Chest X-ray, PA view. Patient: 36 years old, sex F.
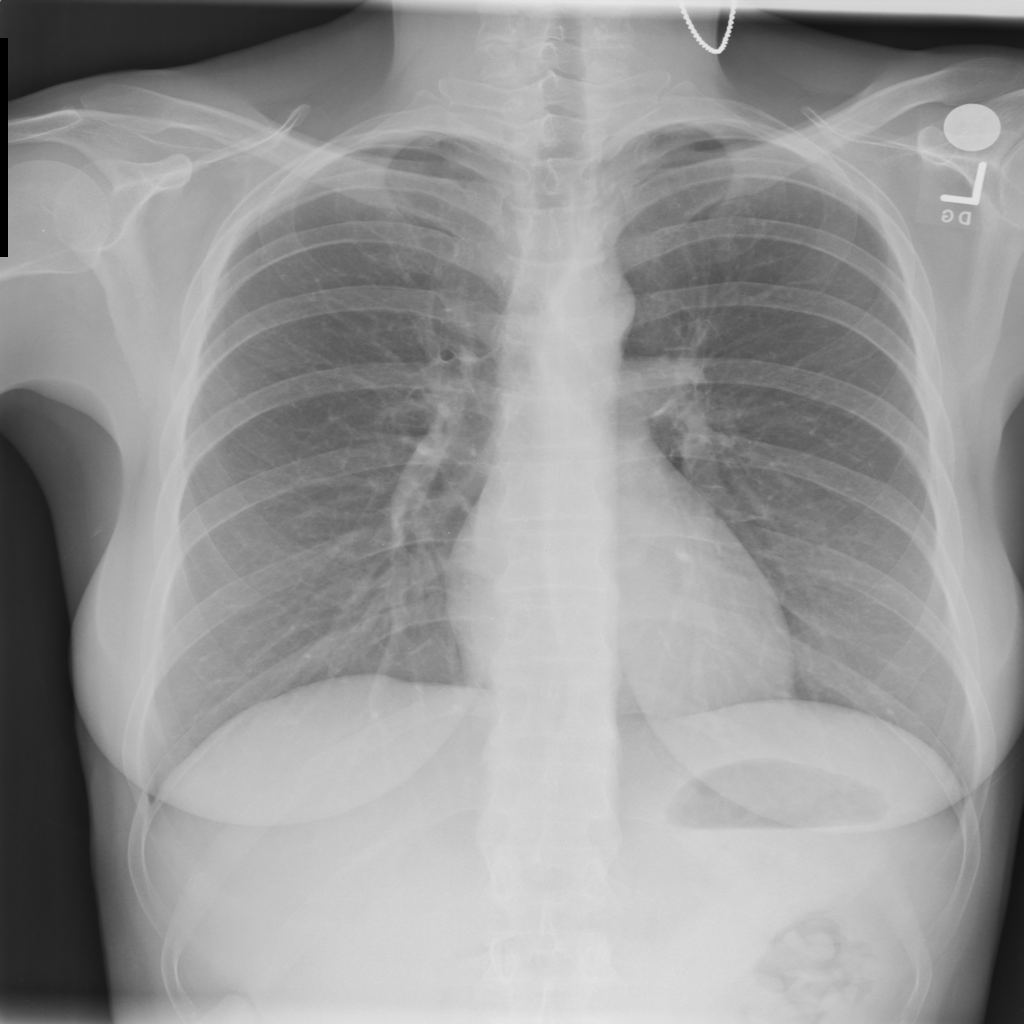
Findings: No Finding